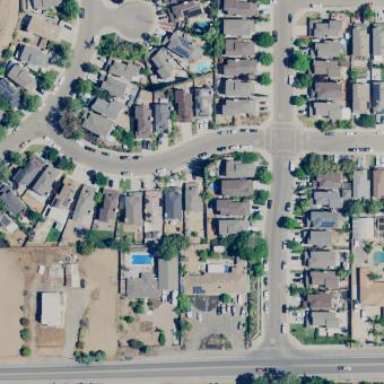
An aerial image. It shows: Residential area composed of single-family homes.